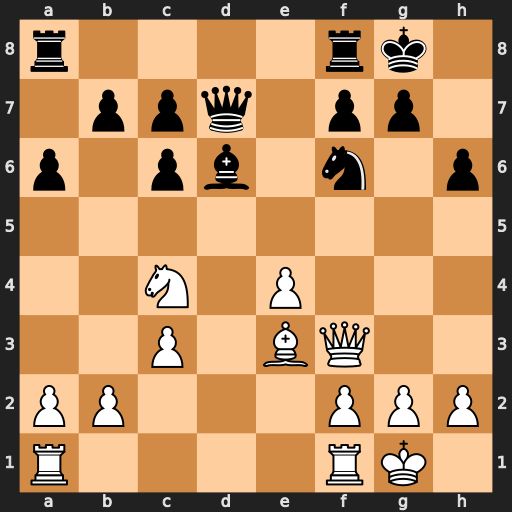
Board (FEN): r4rk1/1ppq1pp1/p1pb1n1p/8/2N1P3/2P1BQ2/PP3PPP/R4RK1
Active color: w
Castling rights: -
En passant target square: -
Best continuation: e5 Bxe5 Nxe5